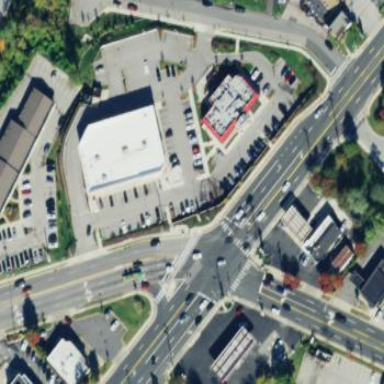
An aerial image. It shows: Retail area.